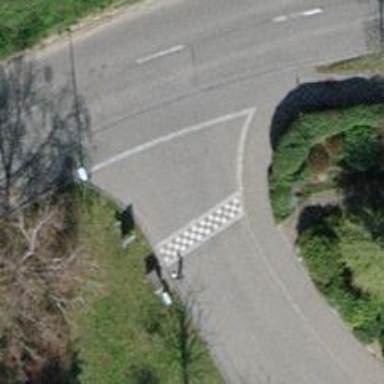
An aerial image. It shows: Table-style traffic calming feature.